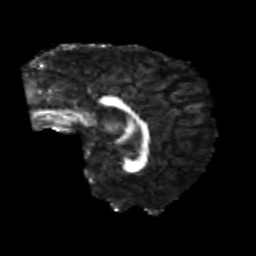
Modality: FA
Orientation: sagittal
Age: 21
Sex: male
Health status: healthy
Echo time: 0.074 s